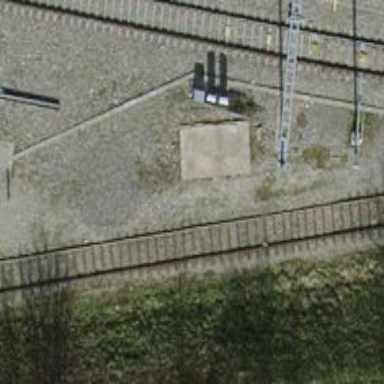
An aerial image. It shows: Railway switch.